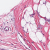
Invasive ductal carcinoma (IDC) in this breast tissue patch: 0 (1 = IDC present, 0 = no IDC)